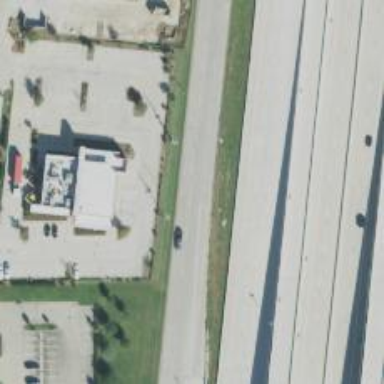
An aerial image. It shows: Secondary road with frontage road.